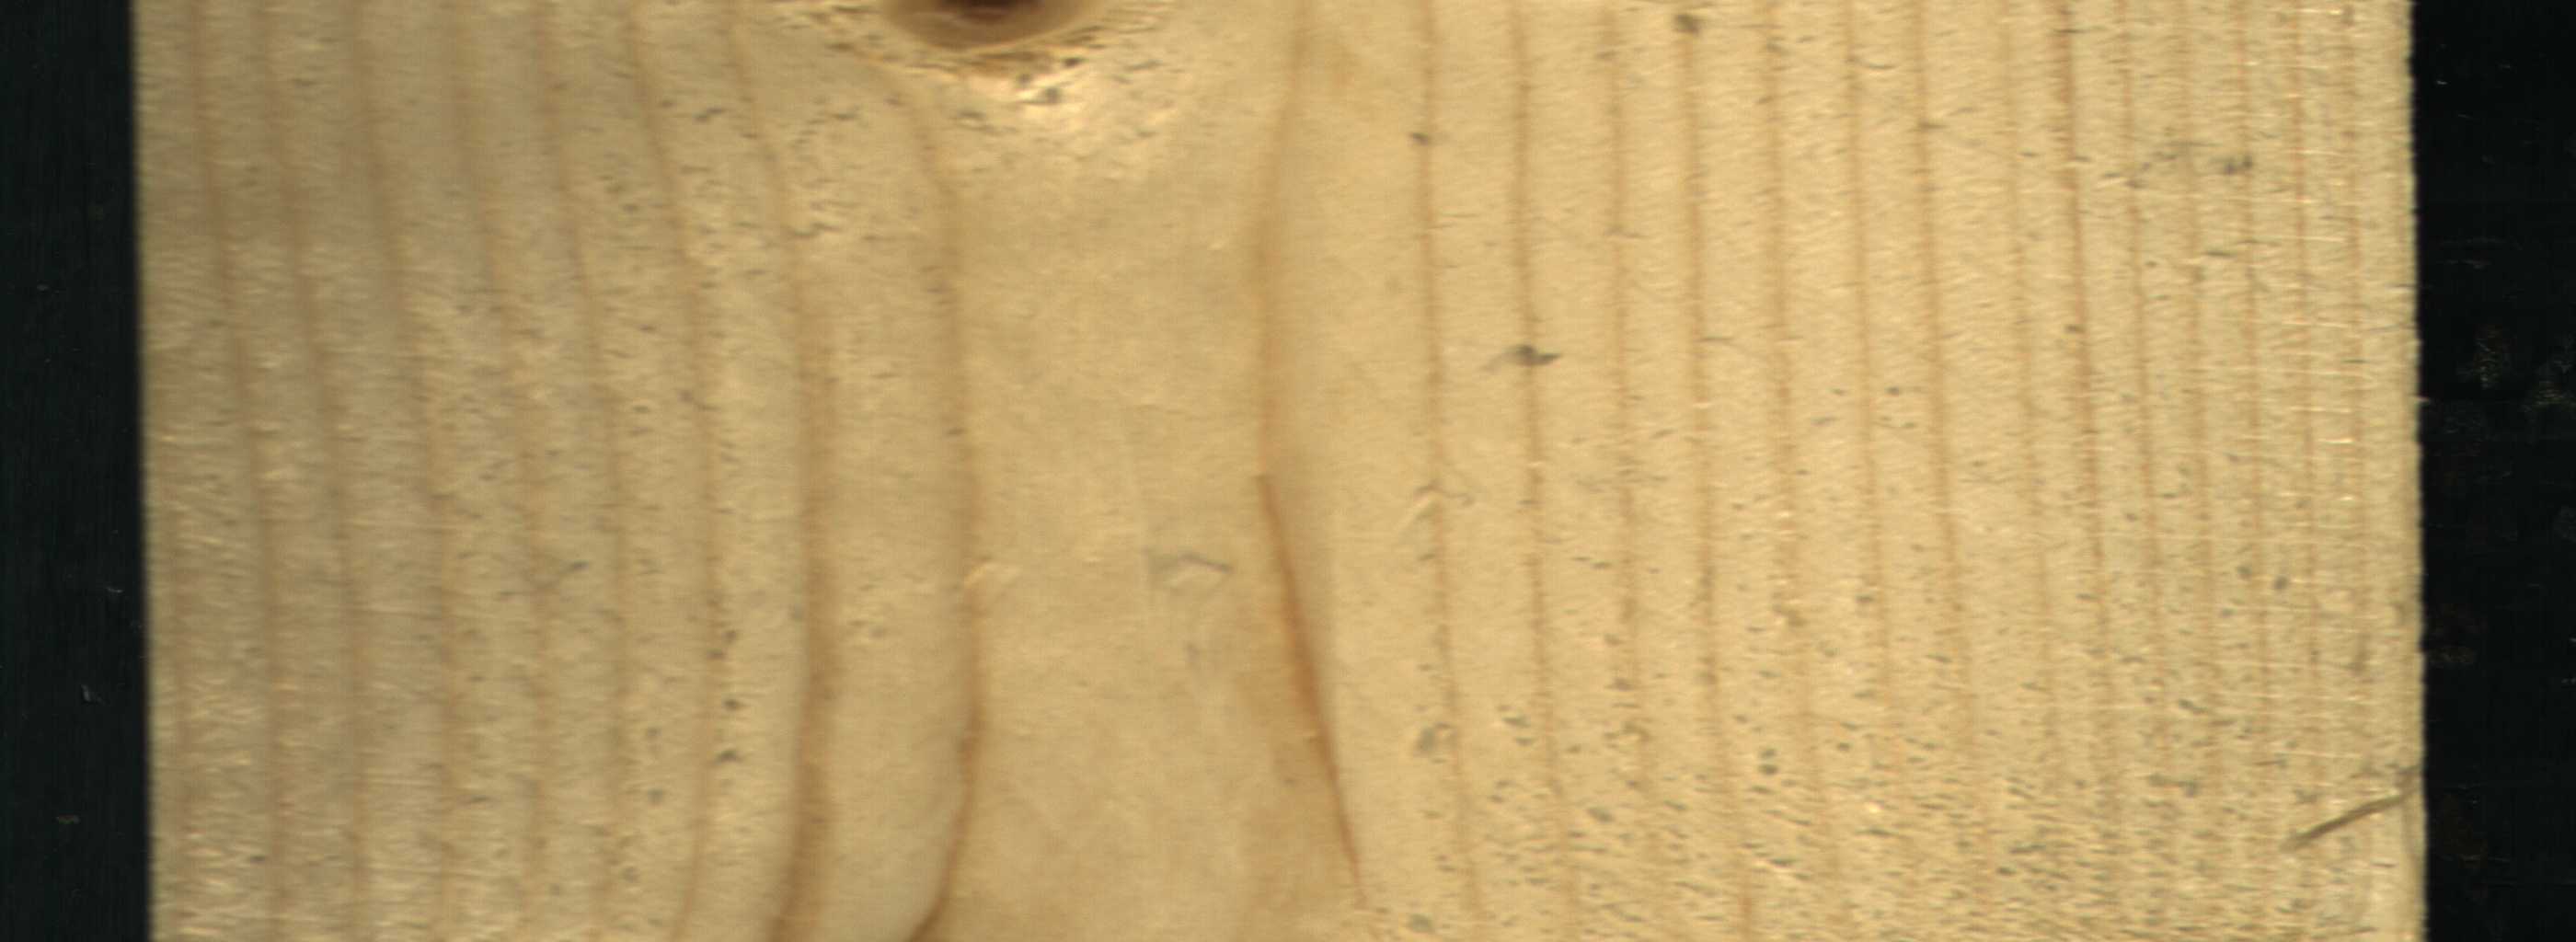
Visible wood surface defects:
Live_Knot